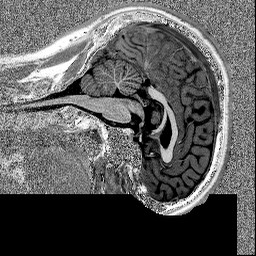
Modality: MP2RAGE
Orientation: sagittal
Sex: male